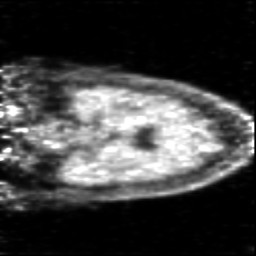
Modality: PET
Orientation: coronal
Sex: male
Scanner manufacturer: siemens